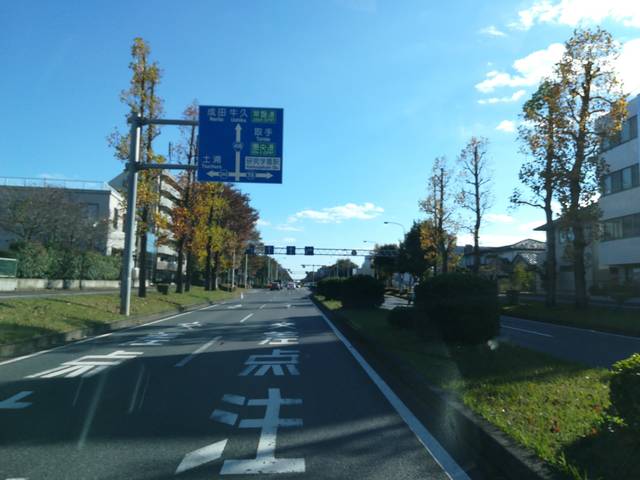
Region: Japan
Coordinates: 36.088, 140.102